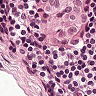
Metastatic tissue present: yes